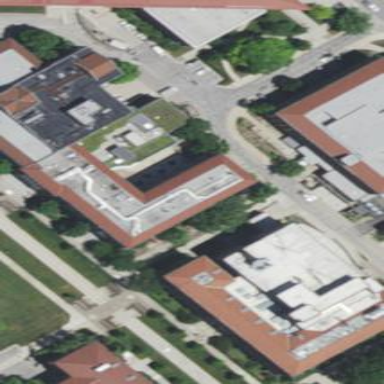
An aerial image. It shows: View of university building.